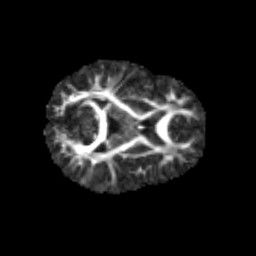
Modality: FA
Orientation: axial
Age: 6
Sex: female
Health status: healthy